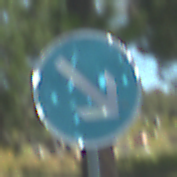
Verkehrszeichen: VorgeschriebeneVorbeifahrtRechts
Umgebung: Outdoor, Special
Tageszeit: Midday
Wetter: PartlyCloudy
Licht: Natural
Jahreszeit: NotSpecified
Kontrast: HighContrast